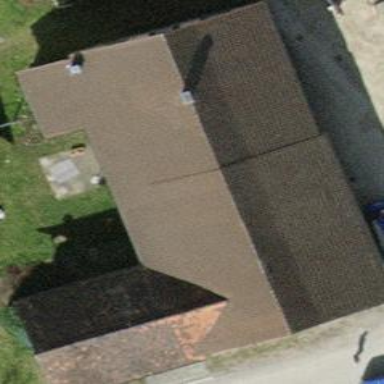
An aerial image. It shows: Farm building with gabled roof.